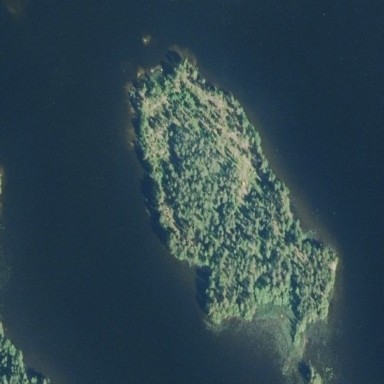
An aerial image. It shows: Islet.